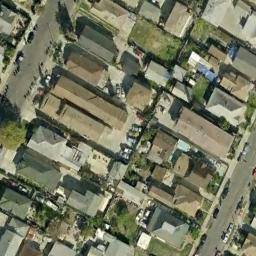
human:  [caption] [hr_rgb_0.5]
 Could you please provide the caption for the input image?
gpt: There are many roads in densely populated areas and densely arranged houses and trees of different sizes and shapes .

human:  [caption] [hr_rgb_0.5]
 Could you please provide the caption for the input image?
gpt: The dense residential is next to the road with some cars .

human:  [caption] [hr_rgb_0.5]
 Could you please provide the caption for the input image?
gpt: The distance between the houses is very small .

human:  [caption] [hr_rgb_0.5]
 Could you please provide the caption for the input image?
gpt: A dense residential area with lots of houses of different sizes is surrounded by roads .

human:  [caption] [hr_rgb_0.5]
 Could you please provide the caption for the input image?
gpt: There are brown and gray buildings on a dense residential area .